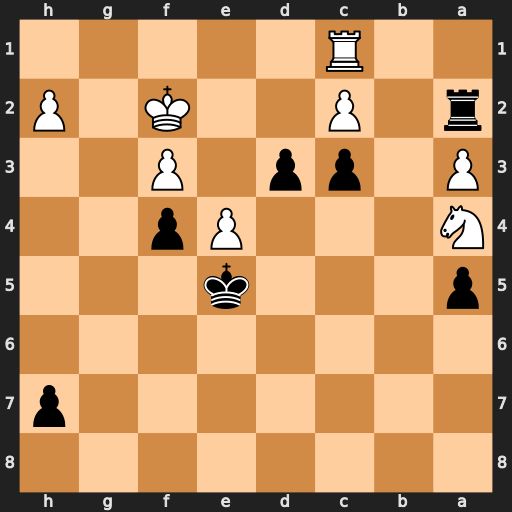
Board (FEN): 8/7p/8/p3k3/N3Pp2/P1pp1P2/r1P2K1P/2R5
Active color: b
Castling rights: -
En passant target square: -
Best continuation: Kd4 Rd1 Rxc2+